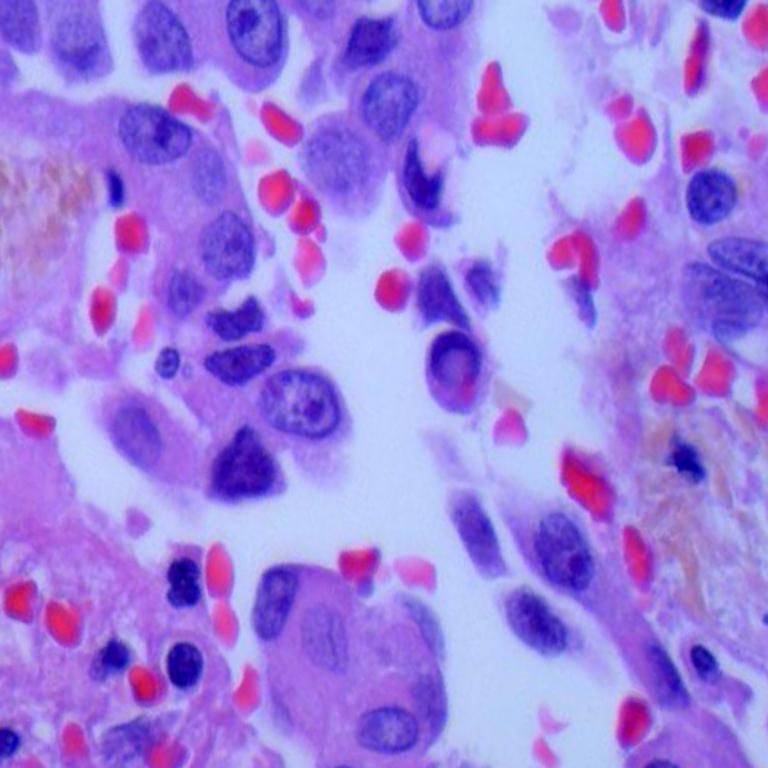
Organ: lung
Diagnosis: adenocarcinomas